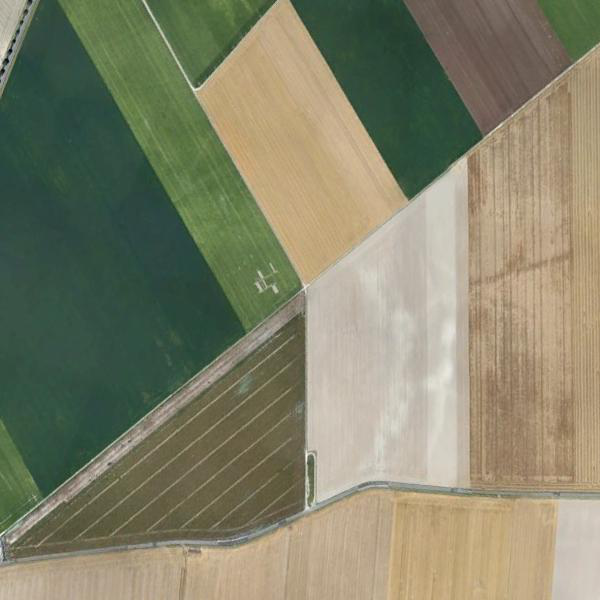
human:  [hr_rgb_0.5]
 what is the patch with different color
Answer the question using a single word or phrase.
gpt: farmland